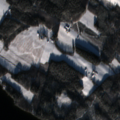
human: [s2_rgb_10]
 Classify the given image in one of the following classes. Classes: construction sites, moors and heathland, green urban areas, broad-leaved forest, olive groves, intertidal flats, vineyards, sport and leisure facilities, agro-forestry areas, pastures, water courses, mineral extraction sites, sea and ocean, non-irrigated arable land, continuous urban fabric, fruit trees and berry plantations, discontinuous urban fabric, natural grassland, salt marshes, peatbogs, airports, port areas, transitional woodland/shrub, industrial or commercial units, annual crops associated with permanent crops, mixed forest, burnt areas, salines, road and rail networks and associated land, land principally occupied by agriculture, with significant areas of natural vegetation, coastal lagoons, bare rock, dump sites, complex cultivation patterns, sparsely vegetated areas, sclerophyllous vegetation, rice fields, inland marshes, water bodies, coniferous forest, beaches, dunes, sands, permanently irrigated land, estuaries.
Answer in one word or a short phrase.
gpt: non-irrigated arable land, broad-leaved forest, coniferous forest, mixed forest, water bodies